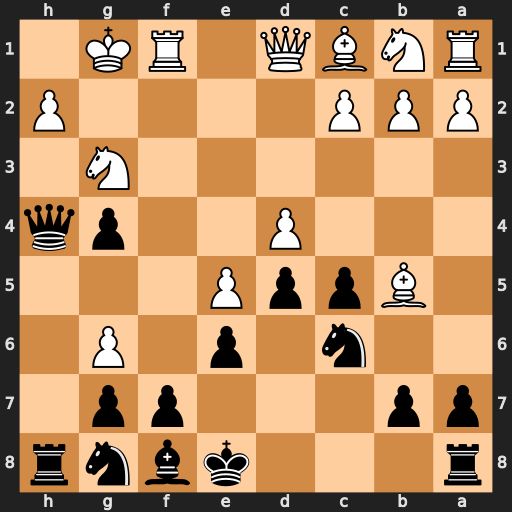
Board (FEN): r3kbnr/pp3pp1/2n1p1P1/1BppP3/3P2pq/6N1/PPP4P/RNBQ1RK1
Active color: b
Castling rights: kq
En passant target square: -
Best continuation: Qxh2#